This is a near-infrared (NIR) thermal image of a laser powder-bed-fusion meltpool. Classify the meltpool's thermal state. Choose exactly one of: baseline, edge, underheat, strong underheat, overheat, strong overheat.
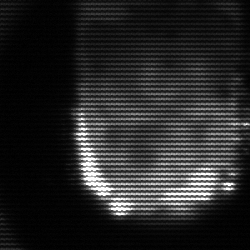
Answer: baseline